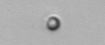
Label: nanoplankton_mix